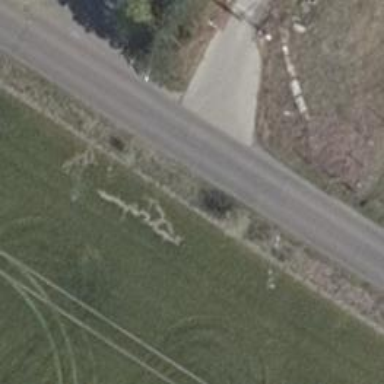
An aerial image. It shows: Unclassified road with lane markings.